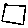
Label: square